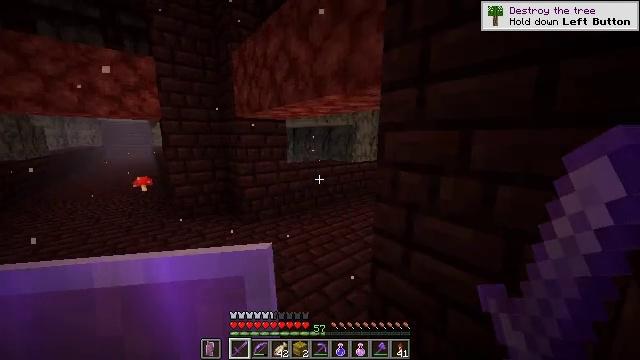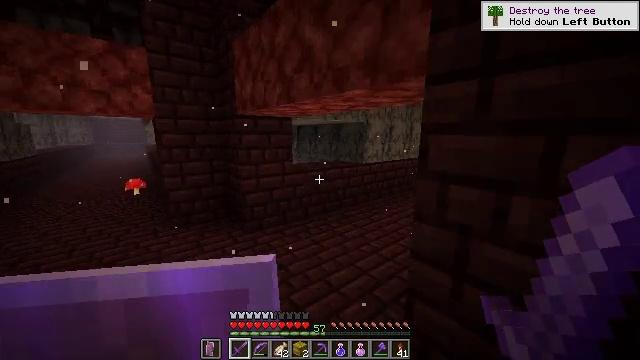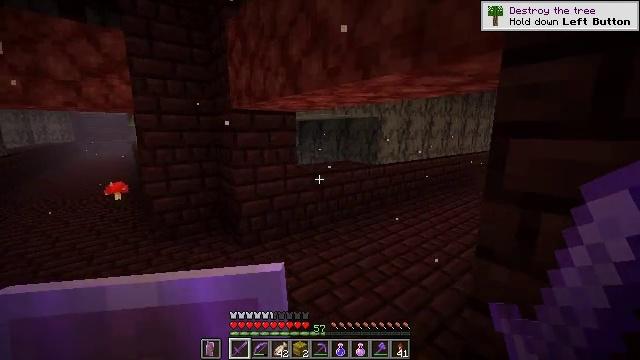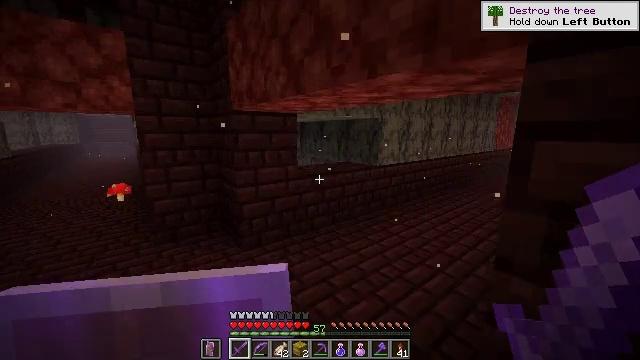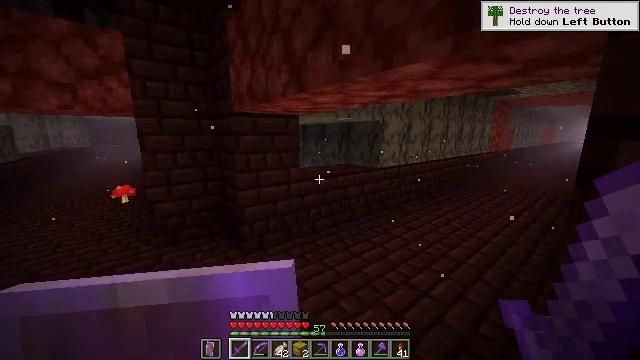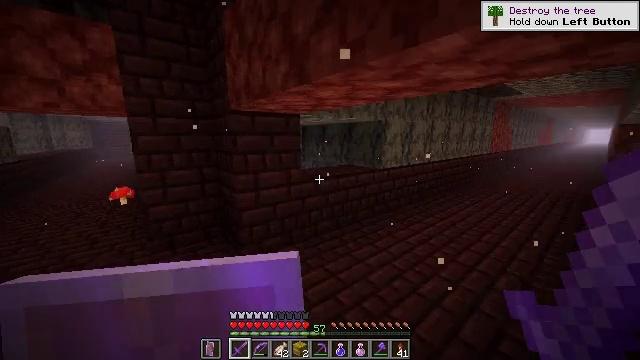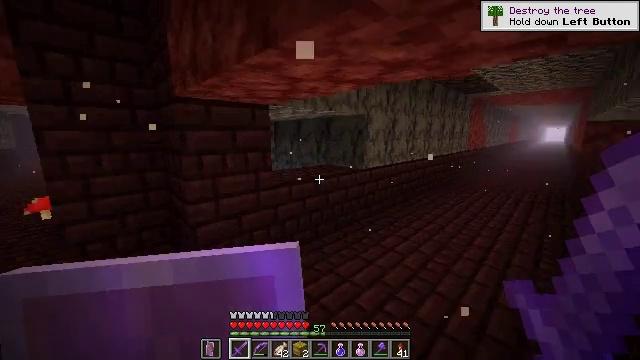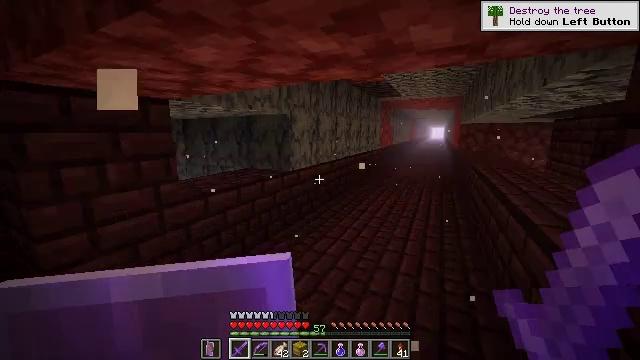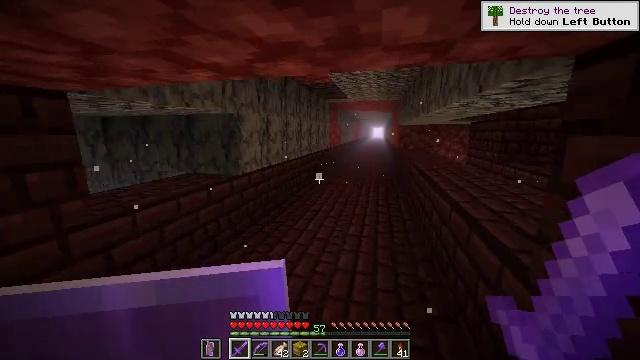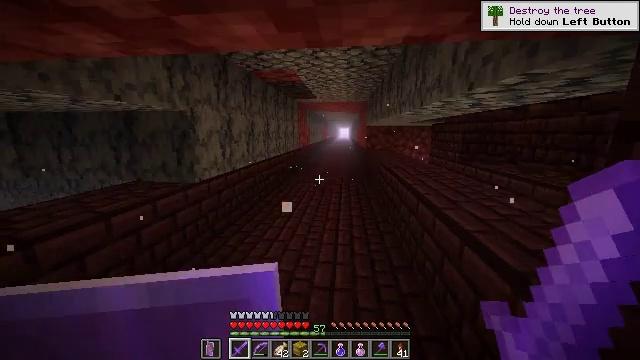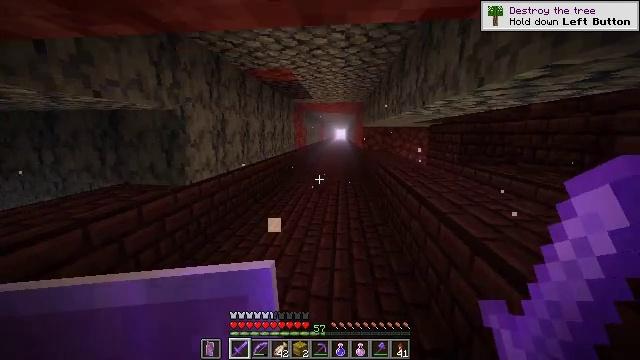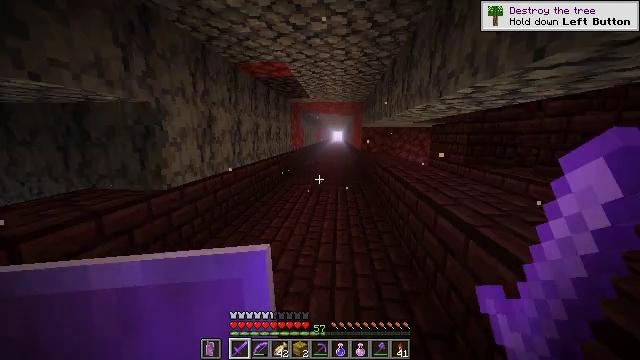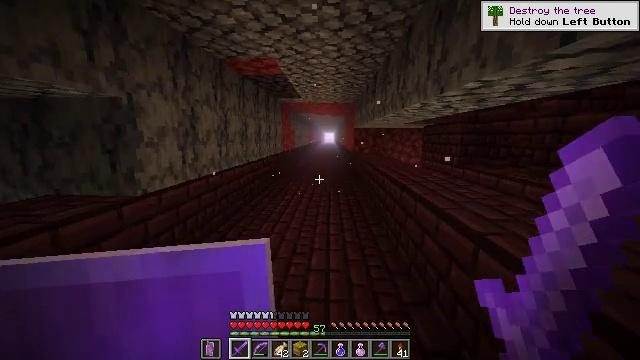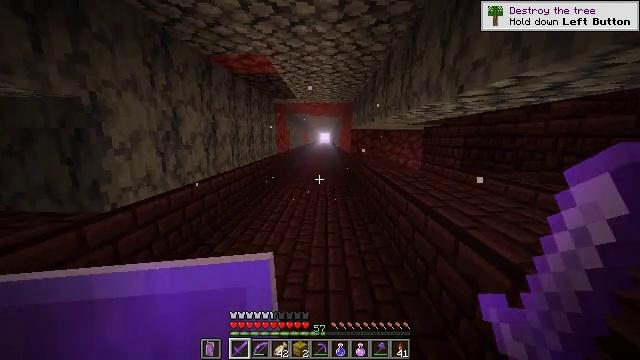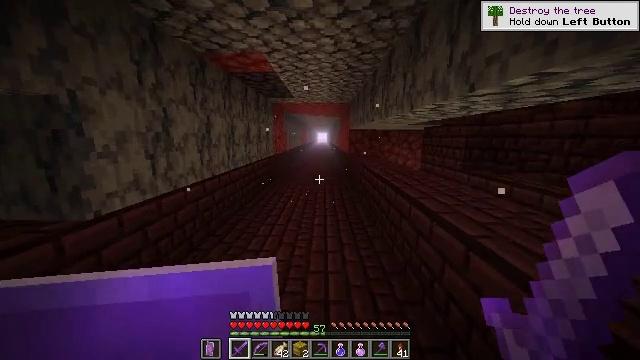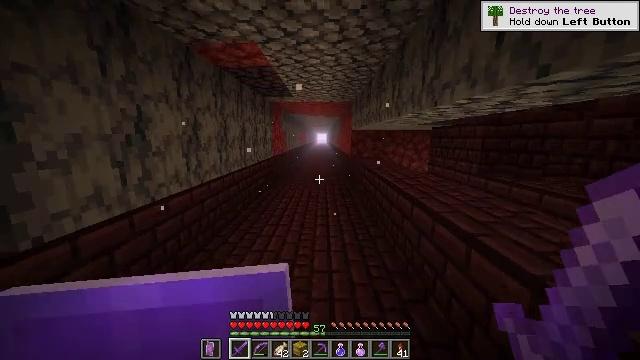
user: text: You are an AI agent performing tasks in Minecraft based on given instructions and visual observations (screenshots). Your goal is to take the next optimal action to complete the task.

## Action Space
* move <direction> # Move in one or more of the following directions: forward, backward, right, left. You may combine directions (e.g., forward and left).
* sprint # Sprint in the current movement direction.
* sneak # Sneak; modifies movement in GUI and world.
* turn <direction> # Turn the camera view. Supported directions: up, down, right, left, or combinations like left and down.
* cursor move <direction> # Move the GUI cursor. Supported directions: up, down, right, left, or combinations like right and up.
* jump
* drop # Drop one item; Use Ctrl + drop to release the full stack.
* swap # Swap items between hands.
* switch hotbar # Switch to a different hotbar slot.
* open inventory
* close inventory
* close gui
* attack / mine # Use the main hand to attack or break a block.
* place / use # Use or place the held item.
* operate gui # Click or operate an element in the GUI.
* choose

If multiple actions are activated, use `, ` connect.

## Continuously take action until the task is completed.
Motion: motion action
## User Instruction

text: Defeat a magma cube.
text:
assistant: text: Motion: move forward, sprint
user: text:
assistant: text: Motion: move forward, sprint
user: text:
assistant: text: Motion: move forward, sprint
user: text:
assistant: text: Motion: move forward, sprint
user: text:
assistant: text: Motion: move forward, sprint
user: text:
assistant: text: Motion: move forward, sprint, turn right
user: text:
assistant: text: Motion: move forward, sprint, turn right
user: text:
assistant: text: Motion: move forward, sprint, turn right
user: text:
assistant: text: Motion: move forward, sprint, turn right
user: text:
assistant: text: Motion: move forward, sprint
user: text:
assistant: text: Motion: move forward, sprint
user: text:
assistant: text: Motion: move forward, sprint, turn right
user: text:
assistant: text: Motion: move forward, sprint, turn right
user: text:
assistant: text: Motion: move forward, sprint
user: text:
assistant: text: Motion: move forward, sprint
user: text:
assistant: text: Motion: move forward, sprint
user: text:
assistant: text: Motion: move forward, sprint
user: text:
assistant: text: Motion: move forward, sprint
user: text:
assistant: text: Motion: move forward, sprint
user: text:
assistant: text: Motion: move forward, sprint
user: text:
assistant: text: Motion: move forward, sprint
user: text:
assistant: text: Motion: move forward, sprint
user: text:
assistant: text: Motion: move forward, sprint
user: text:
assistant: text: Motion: move forward, sprint
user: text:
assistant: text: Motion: move forward, sprint
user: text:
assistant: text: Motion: move forward, sprint
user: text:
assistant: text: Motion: move forward, sprint
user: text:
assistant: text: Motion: move forward, sprint
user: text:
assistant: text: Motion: move forward, sprint
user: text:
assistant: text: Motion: move forward, sprint